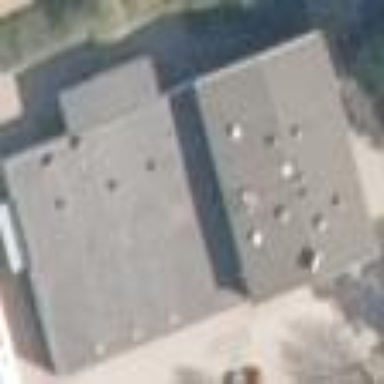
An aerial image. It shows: Commercial building with flat roof.